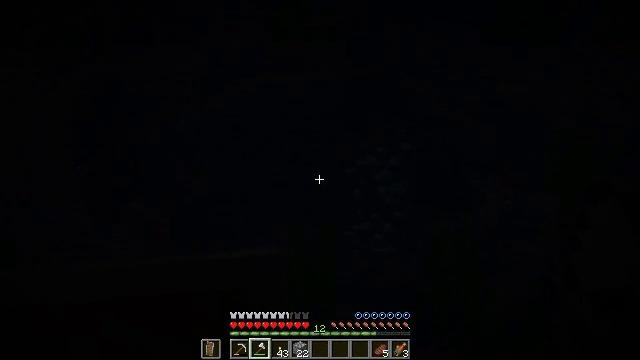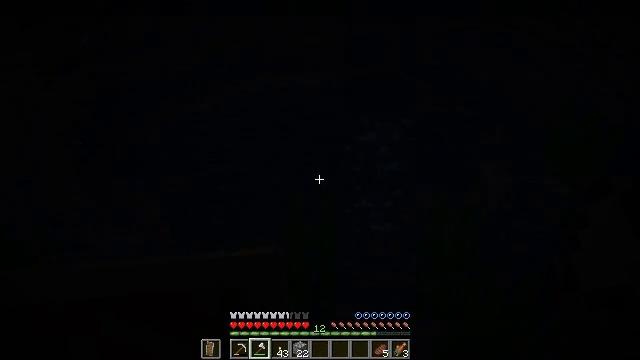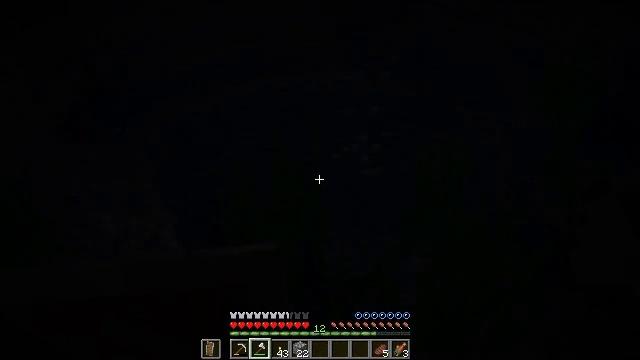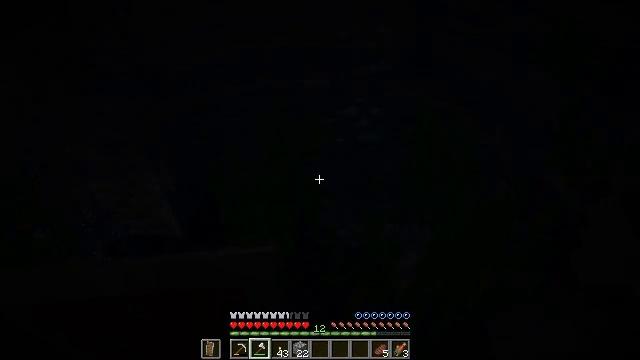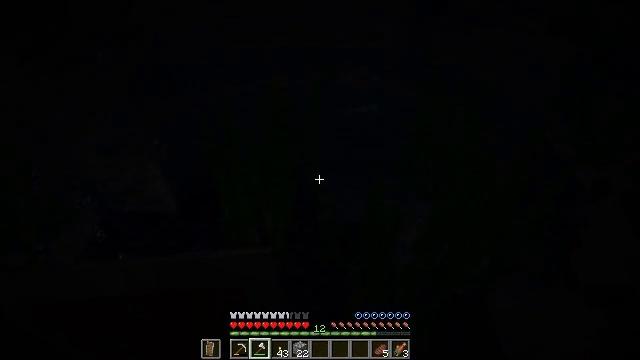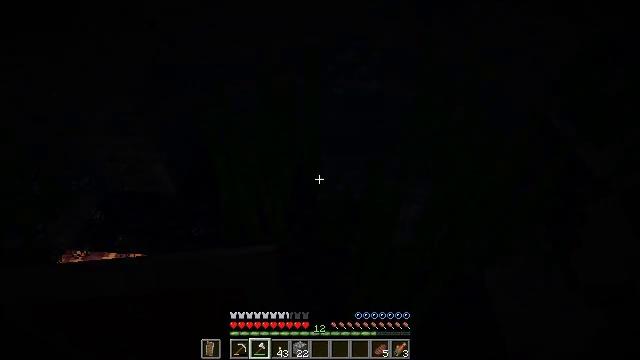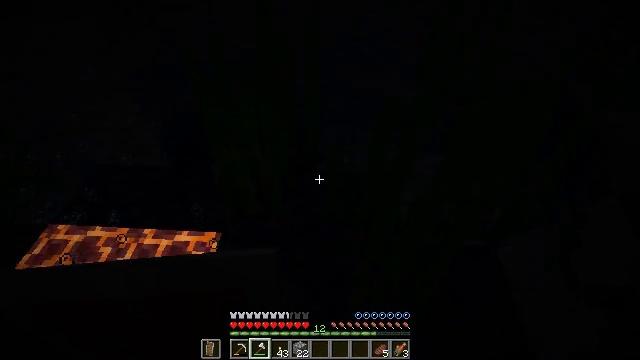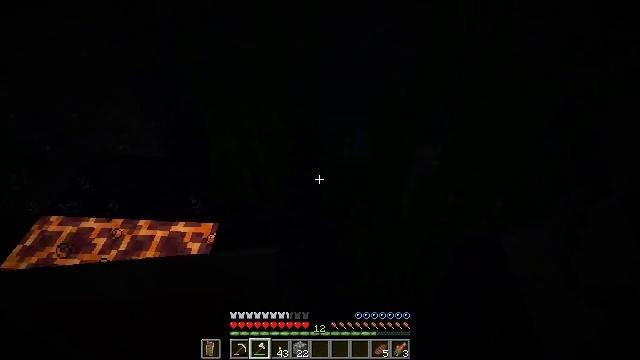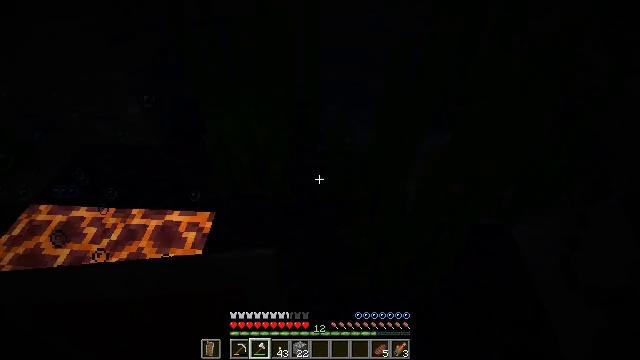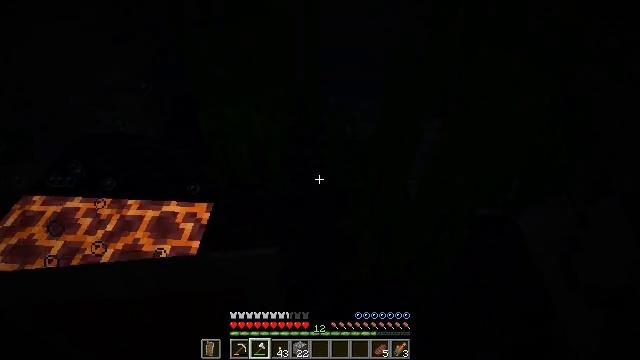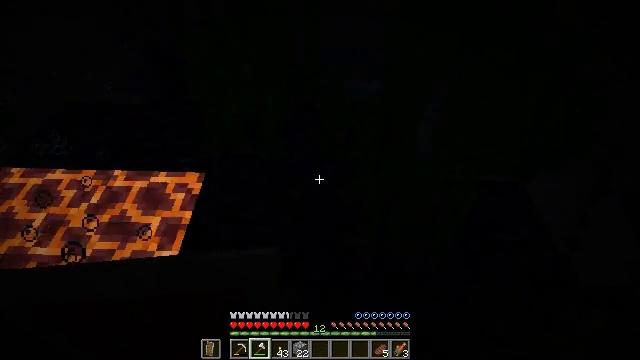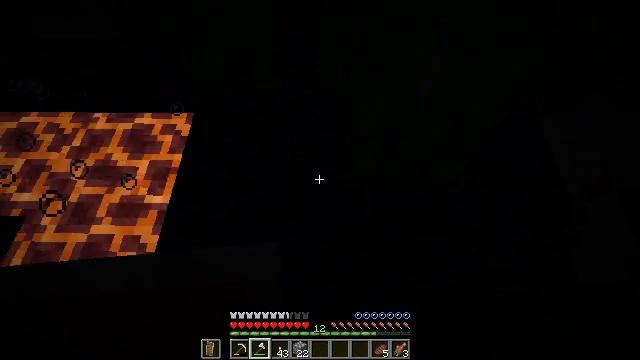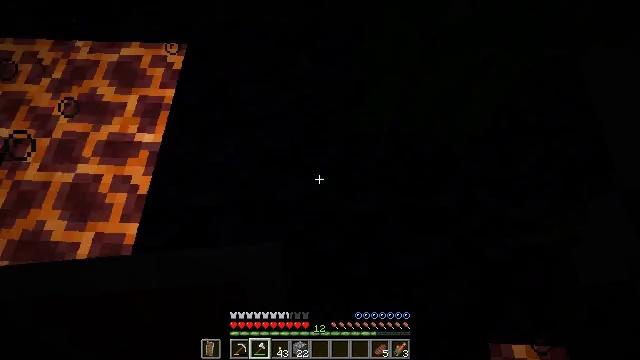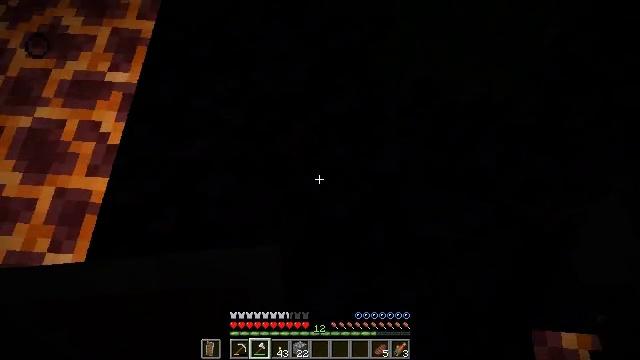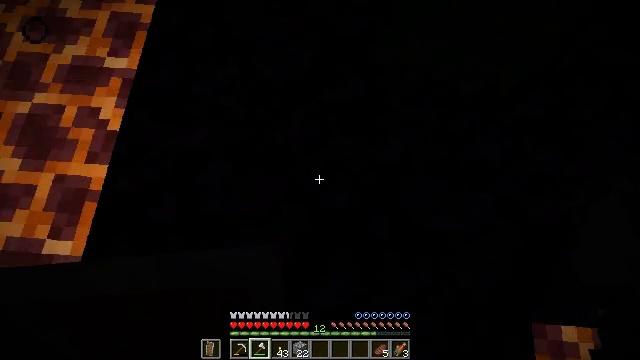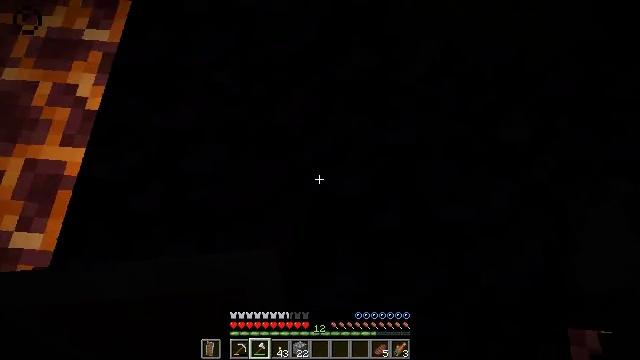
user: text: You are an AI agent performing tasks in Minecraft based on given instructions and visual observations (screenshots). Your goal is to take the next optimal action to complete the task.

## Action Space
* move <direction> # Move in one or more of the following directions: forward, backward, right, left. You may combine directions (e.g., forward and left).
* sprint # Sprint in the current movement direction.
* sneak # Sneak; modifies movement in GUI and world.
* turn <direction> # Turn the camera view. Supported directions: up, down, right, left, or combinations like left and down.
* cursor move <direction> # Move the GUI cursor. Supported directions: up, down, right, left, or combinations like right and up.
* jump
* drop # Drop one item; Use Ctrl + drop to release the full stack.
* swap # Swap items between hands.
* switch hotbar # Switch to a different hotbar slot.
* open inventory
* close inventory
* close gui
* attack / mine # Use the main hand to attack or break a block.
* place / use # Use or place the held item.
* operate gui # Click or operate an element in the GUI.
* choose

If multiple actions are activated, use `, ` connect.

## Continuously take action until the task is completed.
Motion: motion action
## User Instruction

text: Collect tall seagrass by holding left button.
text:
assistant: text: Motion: sneak, turn down
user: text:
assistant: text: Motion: sneak, turn right and down
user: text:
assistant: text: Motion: sneak, turn down
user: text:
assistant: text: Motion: sneak, turn down
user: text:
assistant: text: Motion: move left, sneak, turn down
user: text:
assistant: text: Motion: move left, sneak, turn down
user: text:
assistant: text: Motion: move left, sneak
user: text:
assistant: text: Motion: move left, sneak
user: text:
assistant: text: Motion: move left, sneak
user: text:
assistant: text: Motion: move left, sneak, turn right and down
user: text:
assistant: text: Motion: move left, sneak, turn right and down
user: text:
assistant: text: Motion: sneak, turn left and down
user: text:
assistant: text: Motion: sneak, turn left and down
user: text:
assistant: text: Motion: sneak, turn down
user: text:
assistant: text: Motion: sneak
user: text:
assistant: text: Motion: move left, sneak
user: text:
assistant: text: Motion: move left, sneak, turn left
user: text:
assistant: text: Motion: move left, sneak, turn left and up
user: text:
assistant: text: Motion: move left, sneak, turn left and up
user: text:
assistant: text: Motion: move forward and move left, sneak, turn left and up
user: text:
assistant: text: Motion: move forward and move left, sneak, turn left and up
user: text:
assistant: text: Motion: move forward and move left, sneak, turn left and up
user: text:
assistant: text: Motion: move forward and move left, sneak, turn up
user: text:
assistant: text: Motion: move forward and move left, sneak
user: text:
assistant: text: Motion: move forward and move left, sneak, turn up
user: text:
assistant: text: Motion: move forward and move left, sneak
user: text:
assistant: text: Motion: move forward and move left, sneak
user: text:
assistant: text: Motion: move forward and move left, sneak
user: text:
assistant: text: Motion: move forward and move left, sneak
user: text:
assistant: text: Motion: move forward and move left, sneak